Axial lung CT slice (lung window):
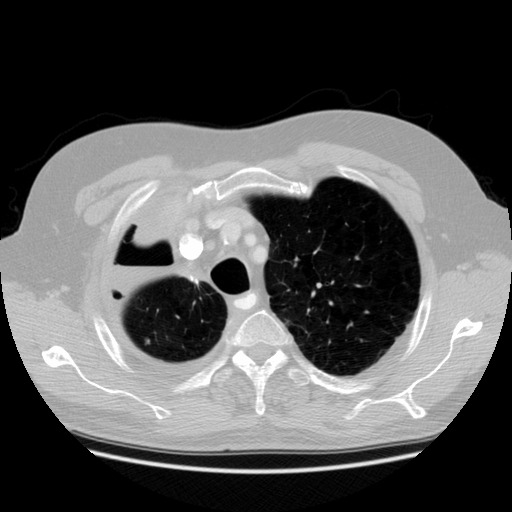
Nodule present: yes
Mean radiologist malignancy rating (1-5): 2.75